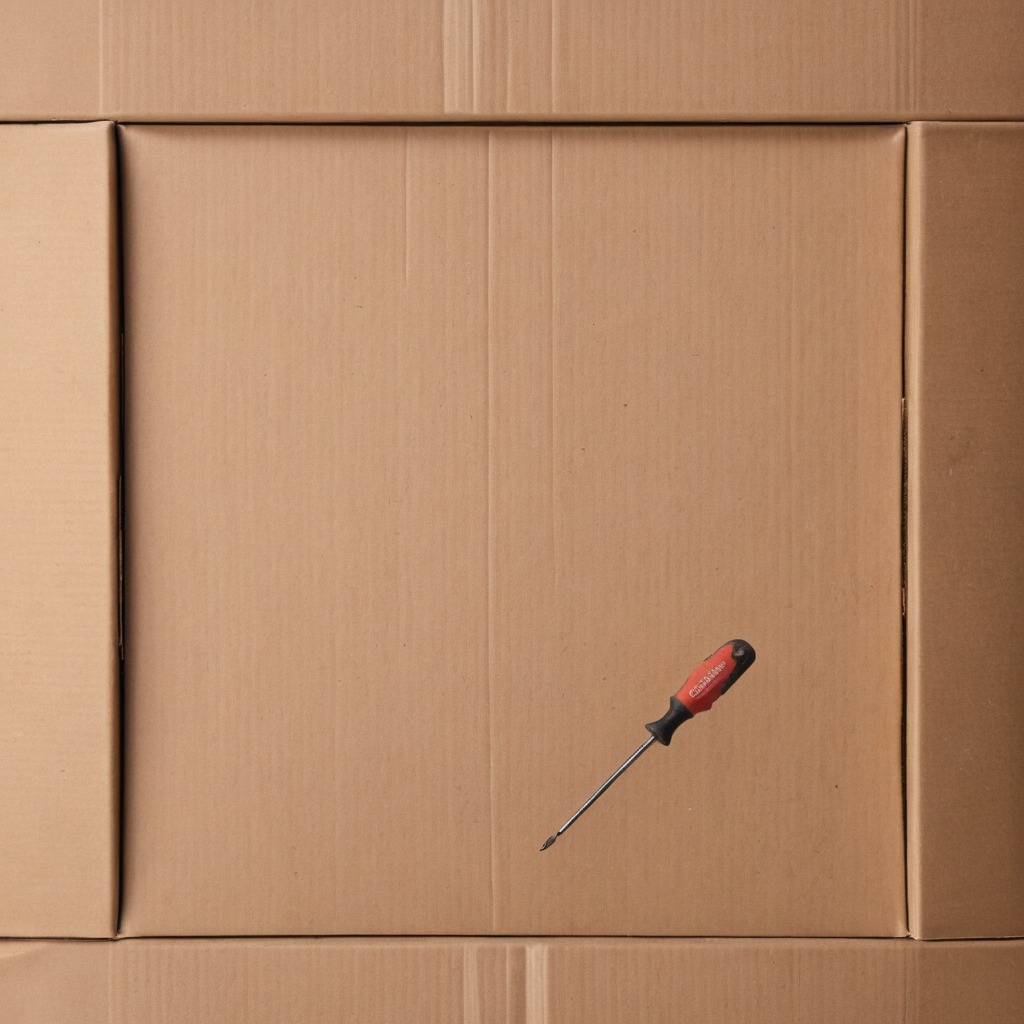
A screwdriver lying on a cardboard box surface in an outdoor workshop during daytime bright natural light soft shadows slightly creased but